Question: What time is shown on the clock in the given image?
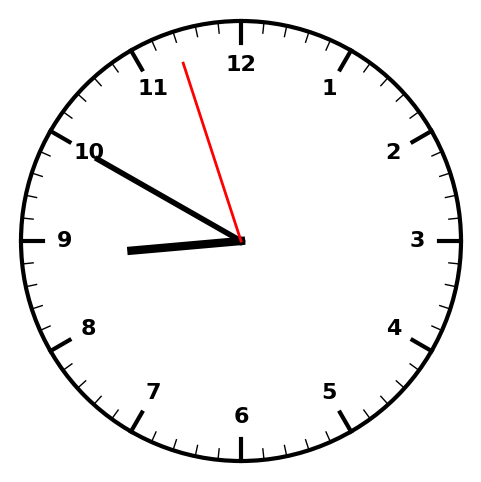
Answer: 08:49:57